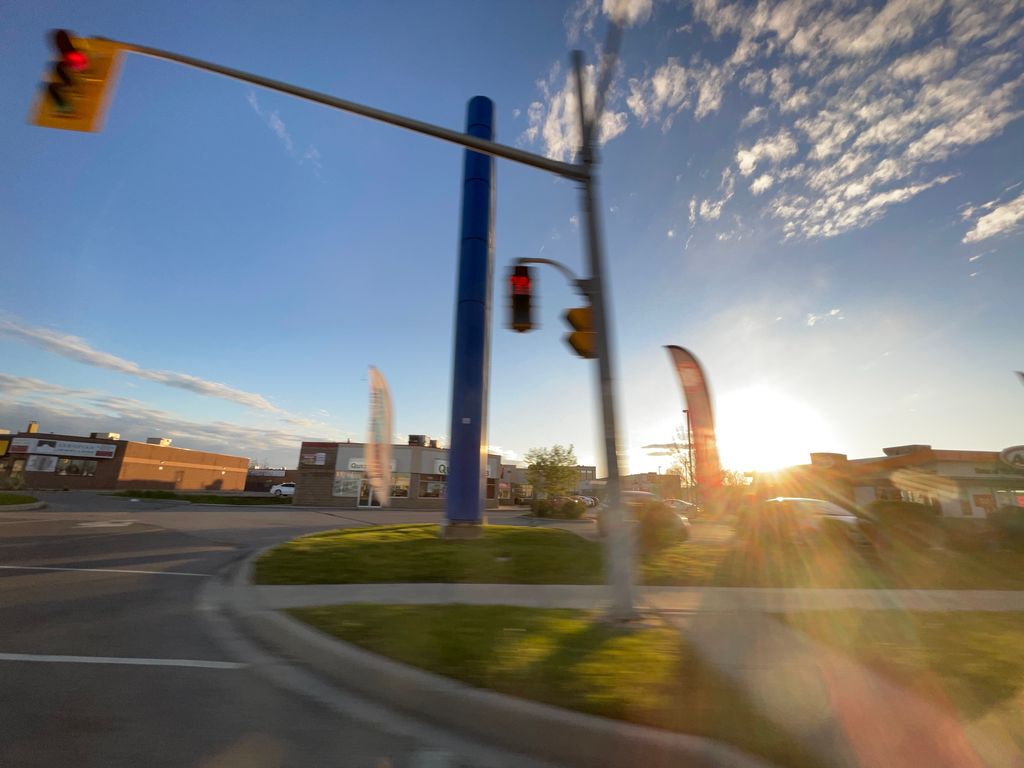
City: kitchener-waterloo